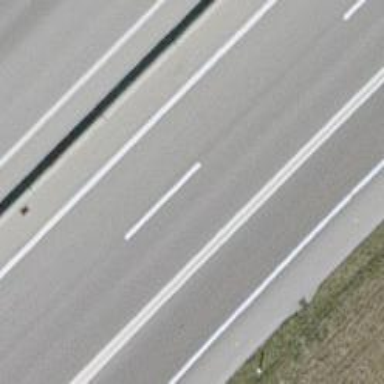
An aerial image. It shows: Asphalt motorway.